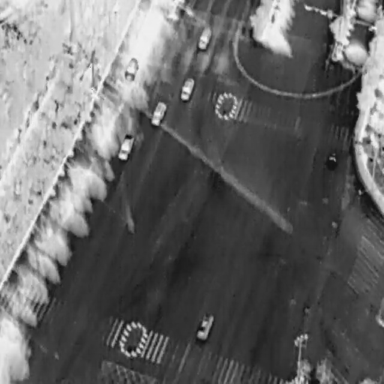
There are six Cars in the infrared image.